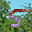
Label: 5